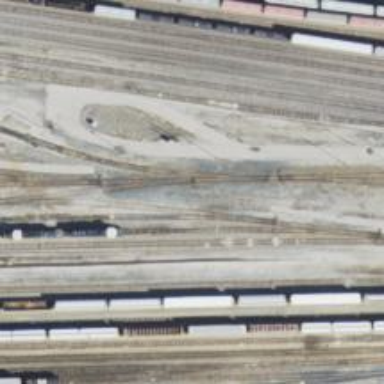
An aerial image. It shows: Railway yard for manifest purposes.